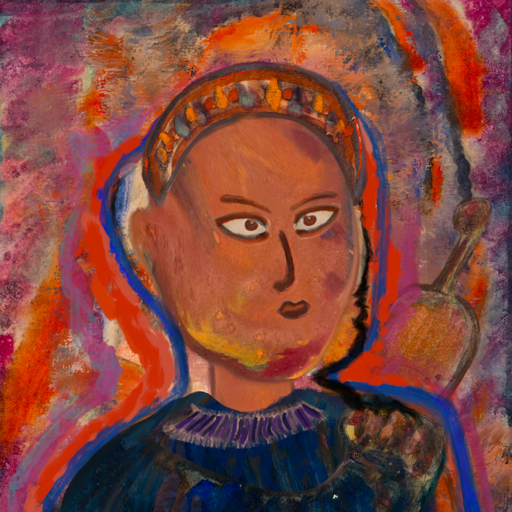
Background: Experience, Head And Neck Side: Mother_And_Son_Son, Face Side: Roy_Bahadur, Bust: Pipe, Hair Side: Experience, Head Accessory: Hypocrite, Second Necklace: Blank, Necklace: HillGirl, Baby: Blank